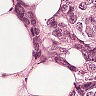
Metastatic tissue present: yes